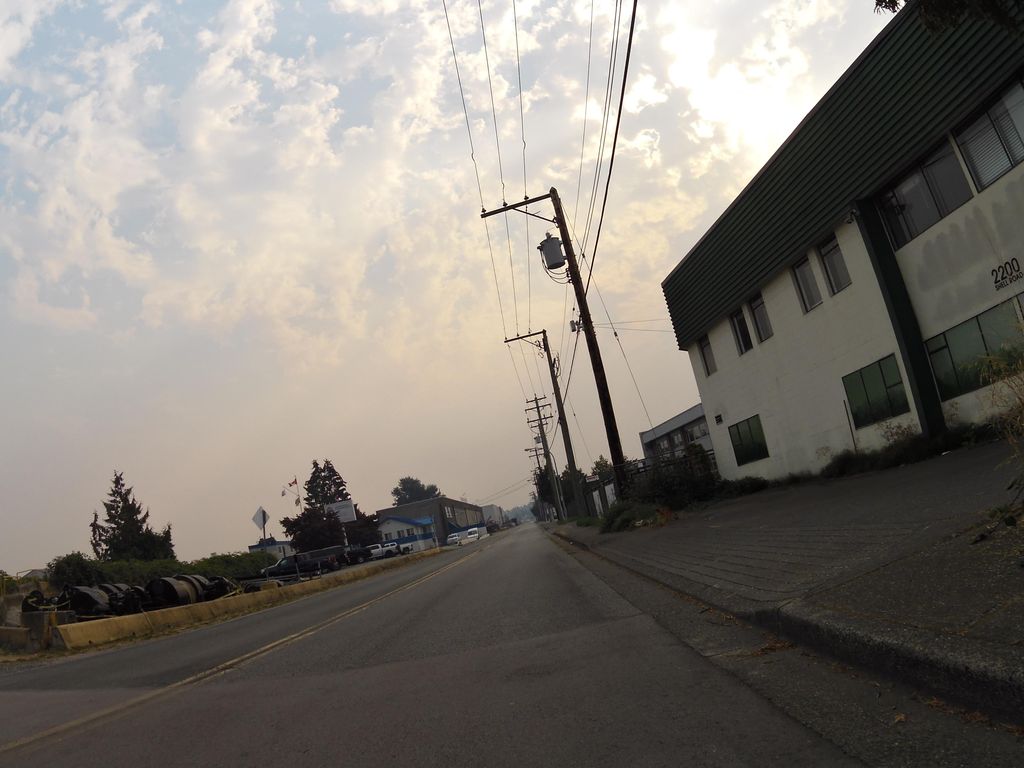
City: vancouver